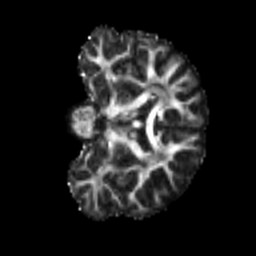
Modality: FA
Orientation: coronal
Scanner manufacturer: siemens
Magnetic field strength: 3 T
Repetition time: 4 s
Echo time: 0.0594 s